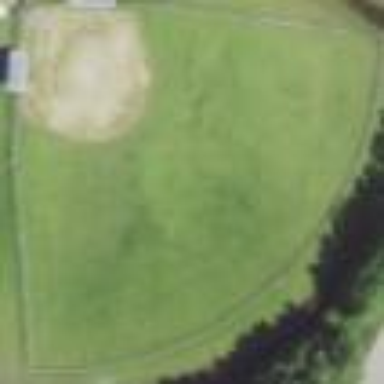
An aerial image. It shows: Baseball pitch for leisure land.